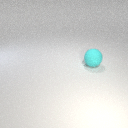
large cyan rubber sphere